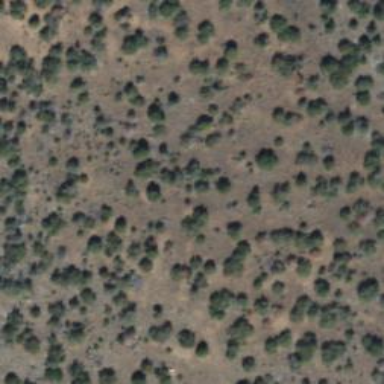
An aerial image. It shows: Patch of scrub vegetation.